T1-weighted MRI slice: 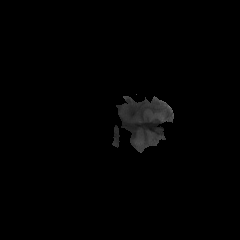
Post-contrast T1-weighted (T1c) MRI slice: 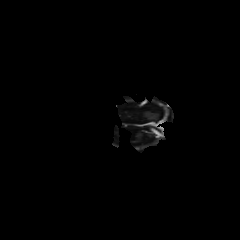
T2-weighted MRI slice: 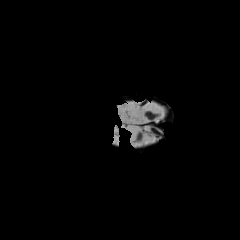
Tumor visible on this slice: no